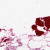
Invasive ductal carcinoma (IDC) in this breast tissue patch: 0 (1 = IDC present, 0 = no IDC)